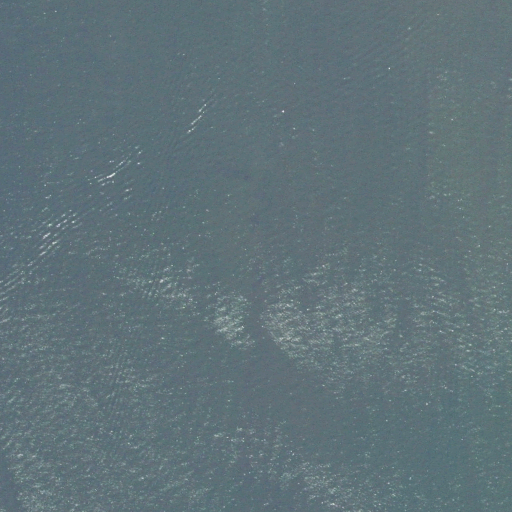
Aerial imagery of bar in Connecticut named Gibralter Rocks containing only open water